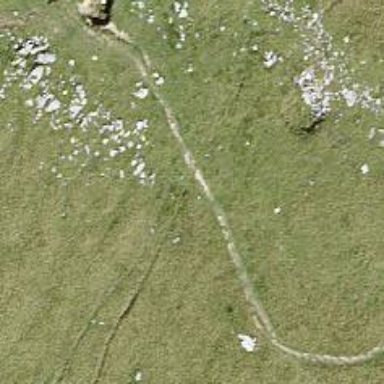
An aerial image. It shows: Path.